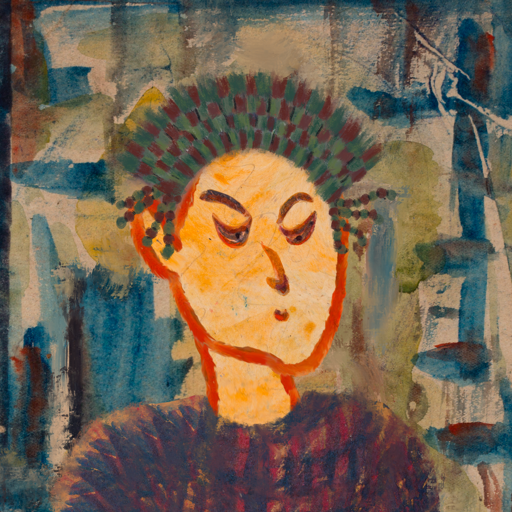
Background: Orphan, Head And Neck Side: Experience, Face Side: Hypocrite, Bust: In_The_Sun, Hair Side: Blank, Head Accessory: After_Raid_Crown, Second Necklace: Blank, Necklace: Blank, Baby: Blank